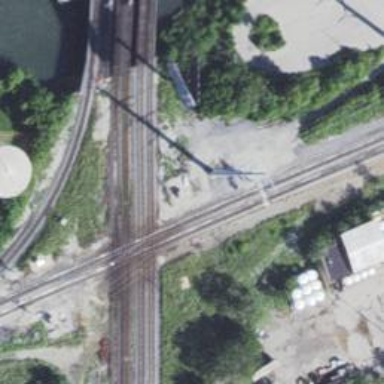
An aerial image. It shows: Railway crossing.